Chest X-ray. View position: AP
Patient age: 62
Patient sex: F
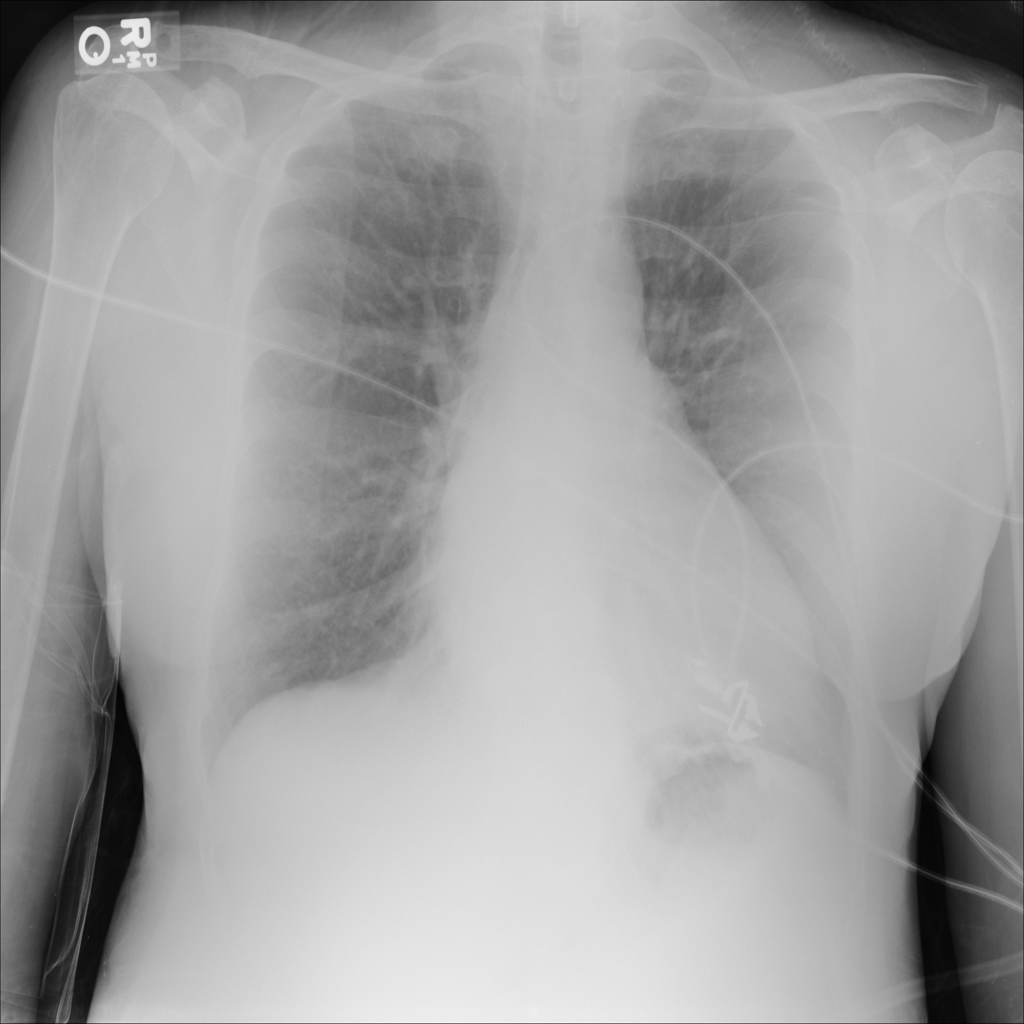
Finding: Pneumothorax